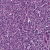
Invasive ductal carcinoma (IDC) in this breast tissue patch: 0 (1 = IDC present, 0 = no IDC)